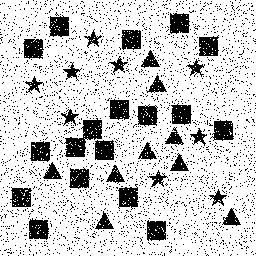
Squares: 18
Triangles: 9
Stars: 9
Total shapes: 36